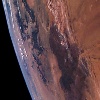
Label: land